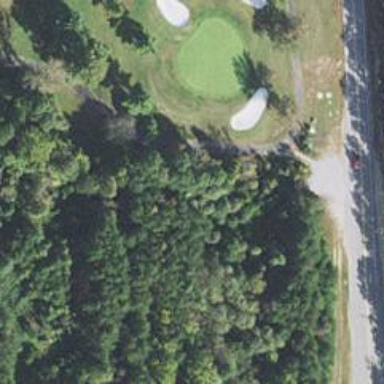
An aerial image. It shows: Service road with grade1 track surface. It resembles golf cart path.